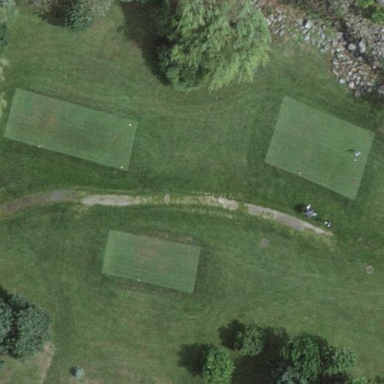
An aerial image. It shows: Area of rough grass used for golf.